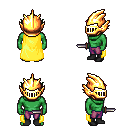
a pixel art fantasy rpg character, male body template, orc, green skin, yellow cape, magenta pants, ruby red long mohawk hairstyle, gold helm, black shoes, dagger, four views (front, back, left, right), 2x2 character sprite sheet, small pixel art, hard edges, no anti-aliasing